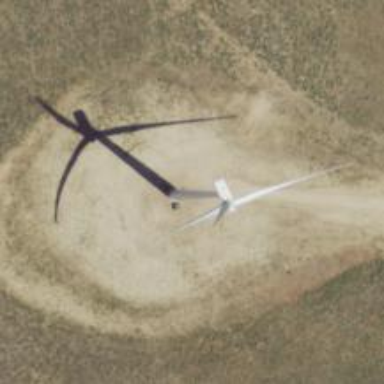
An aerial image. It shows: Wind generator powered by wind. The generator type is horizontal axis and it uses wind turbines.